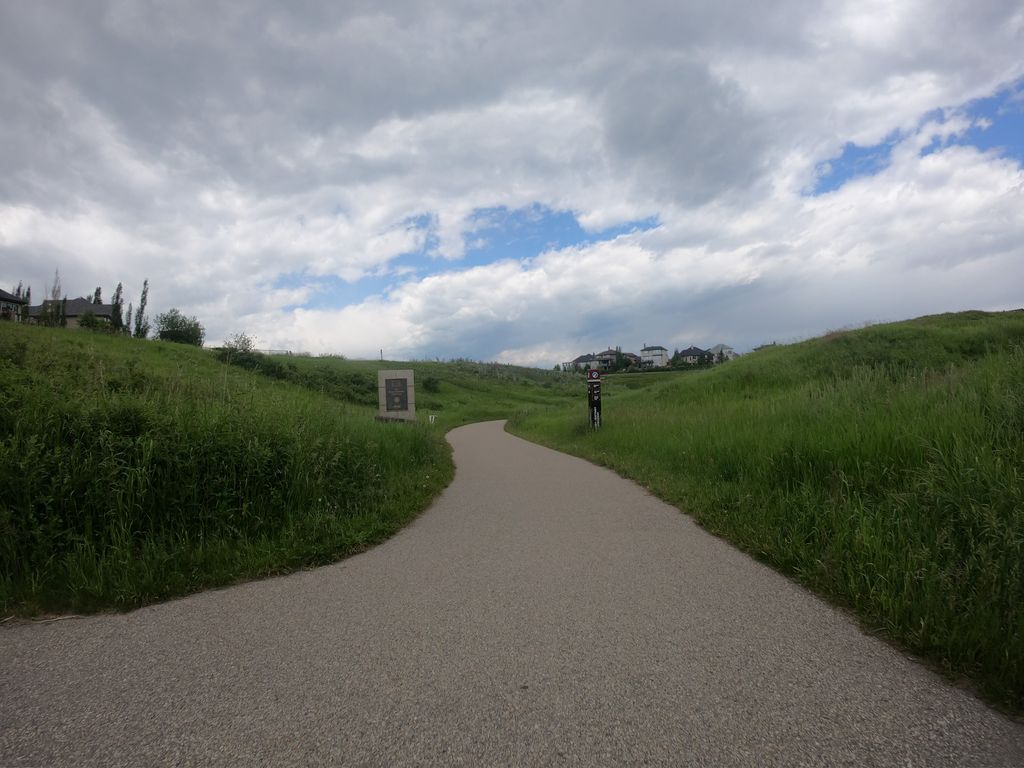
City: calgary